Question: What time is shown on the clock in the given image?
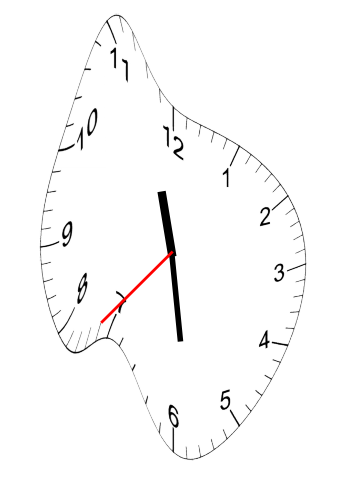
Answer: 11:28:37